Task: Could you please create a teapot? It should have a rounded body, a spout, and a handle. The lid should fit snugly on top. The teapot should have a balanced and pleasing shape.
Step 232:
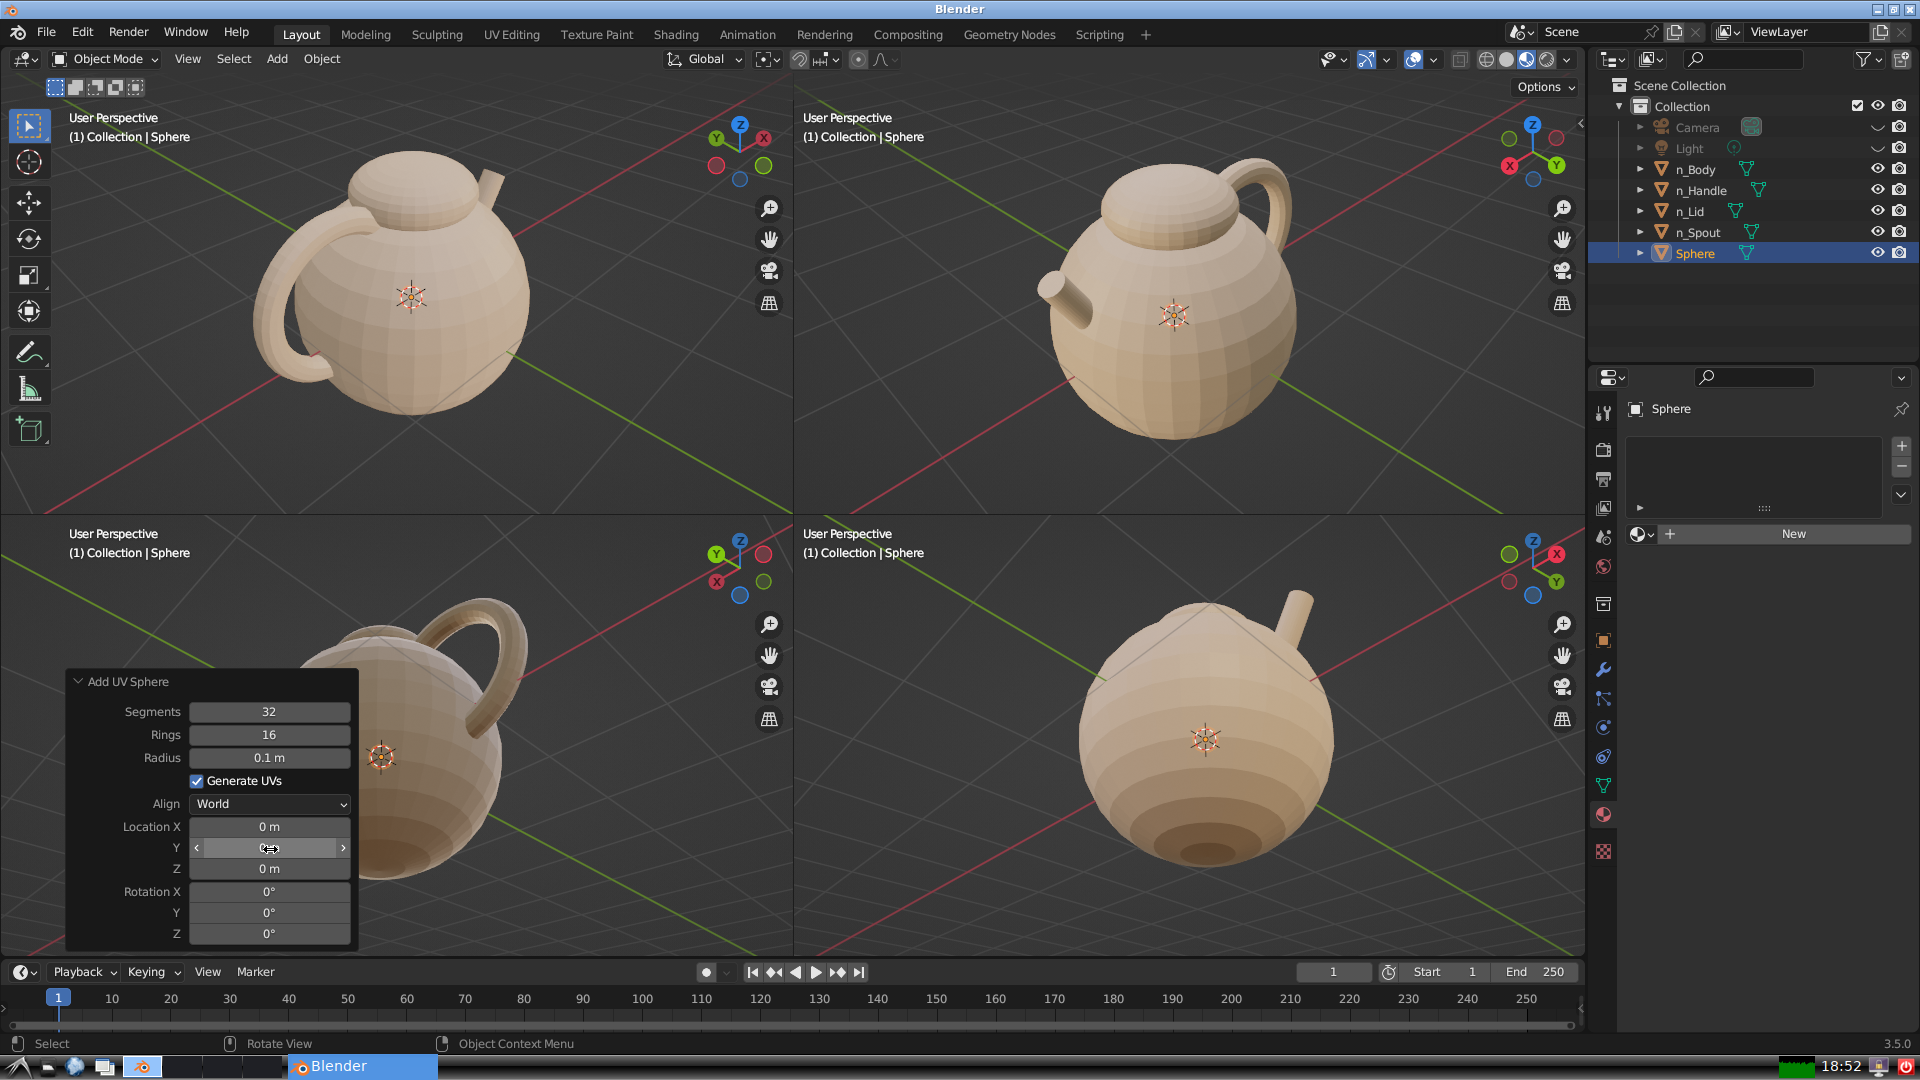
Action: click: no